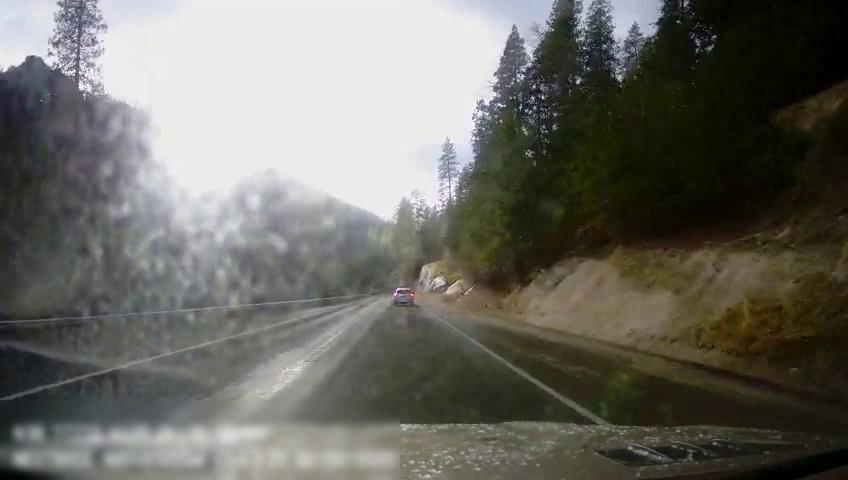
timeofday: Day
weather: Sunny
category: Drivable Space
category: Vehicles | Car
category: Lanes | Opposite Lane
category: Lanes | Current Lane
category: Lanes | Current Lane
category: Lanes | Current Lane